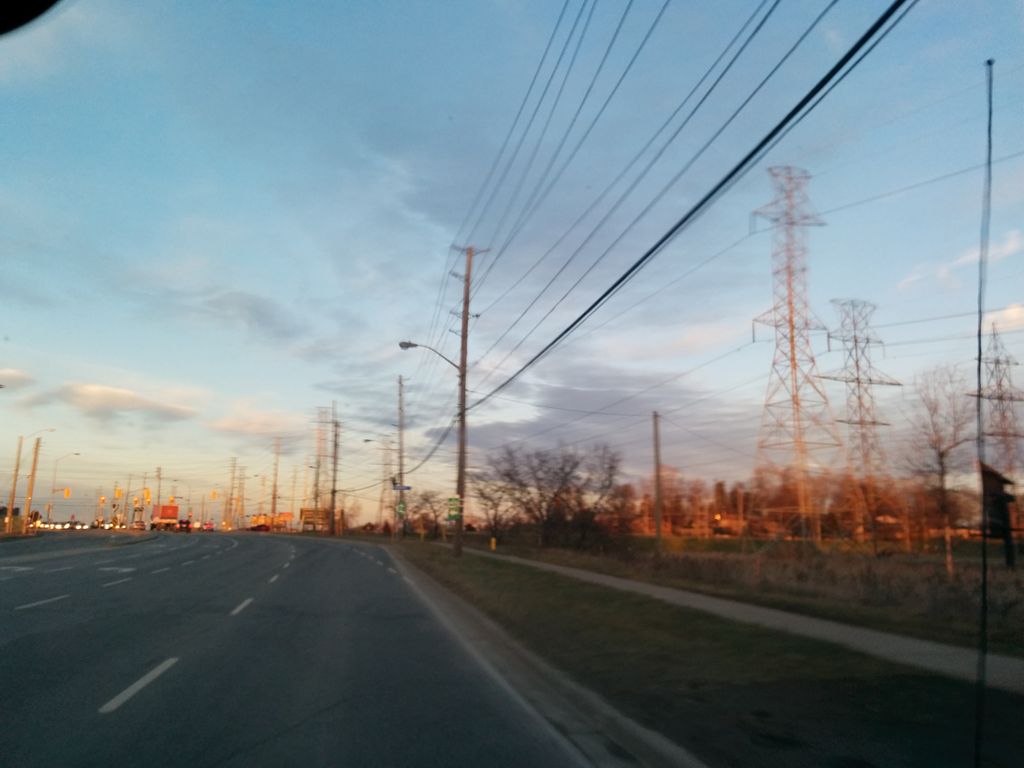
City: toronto